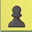
Piece: bP